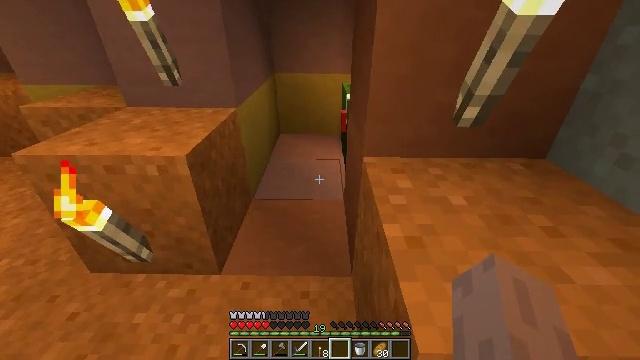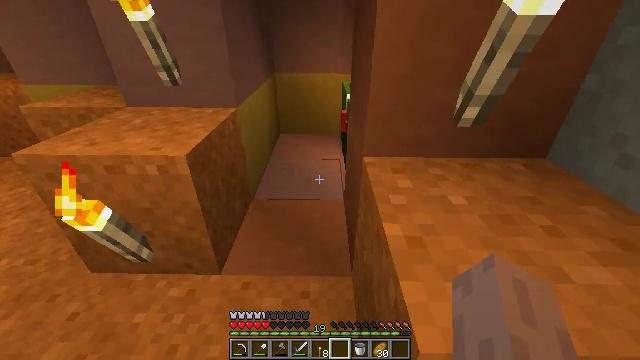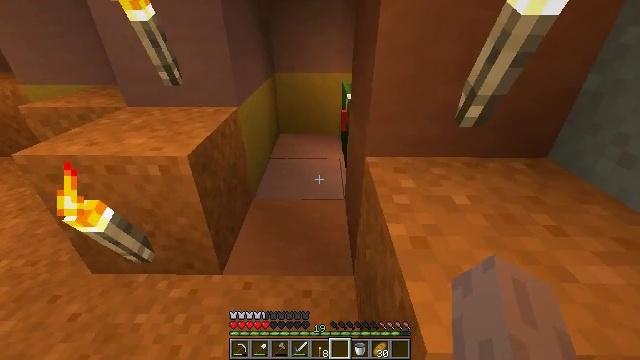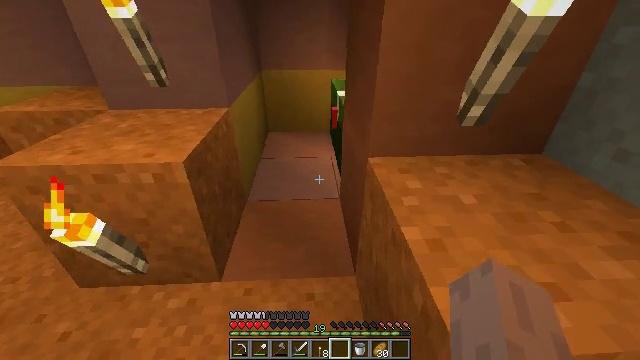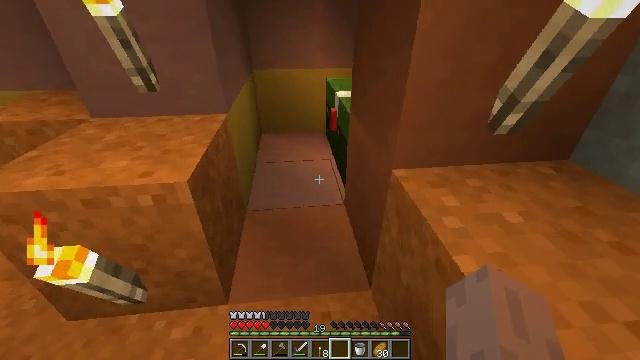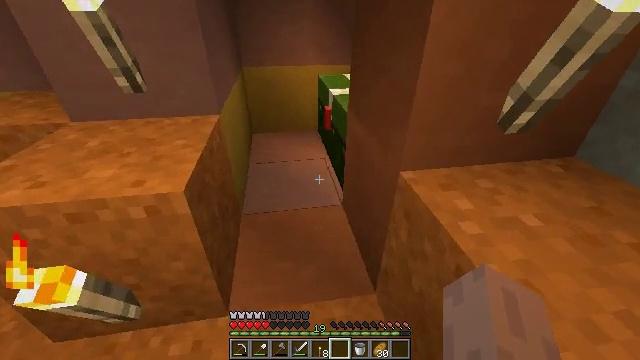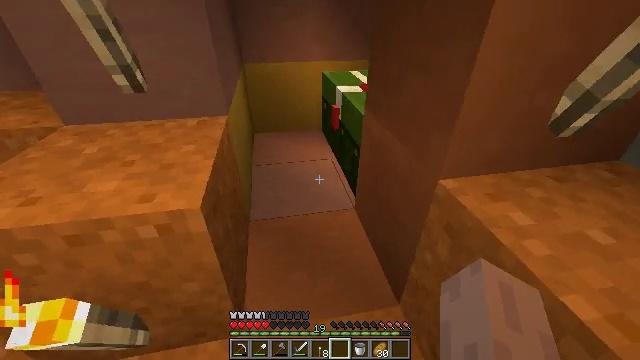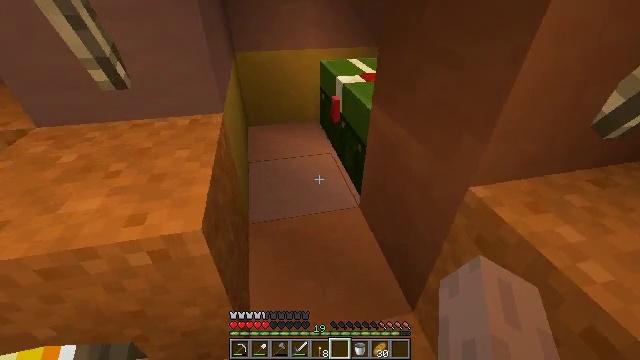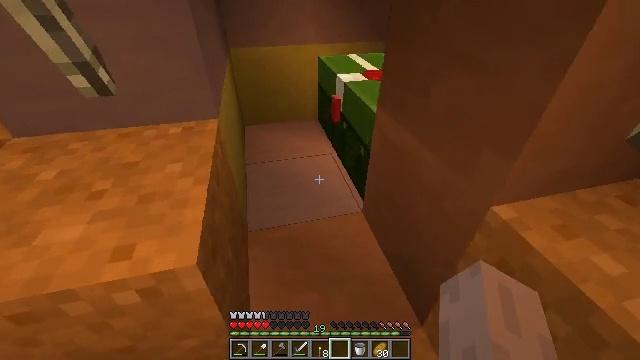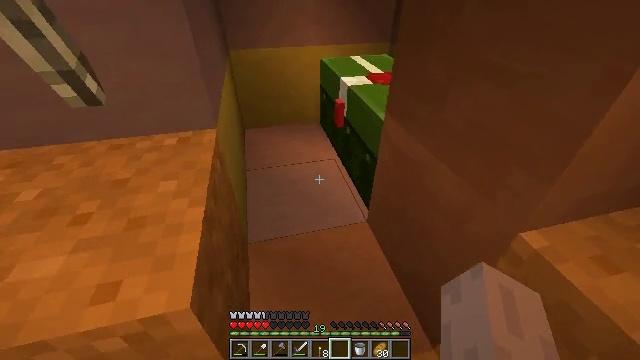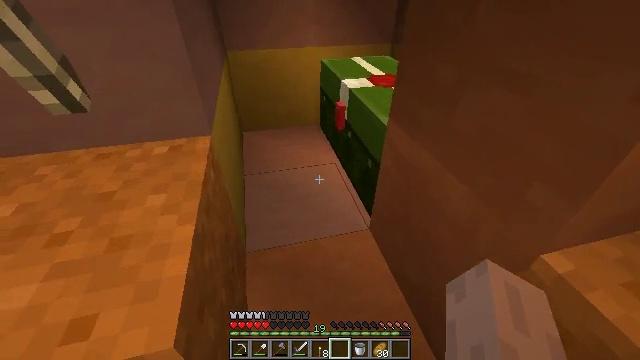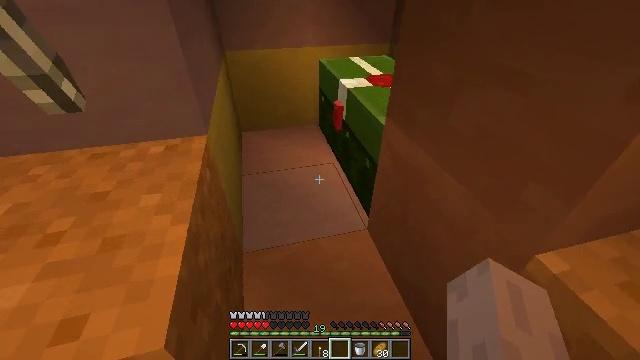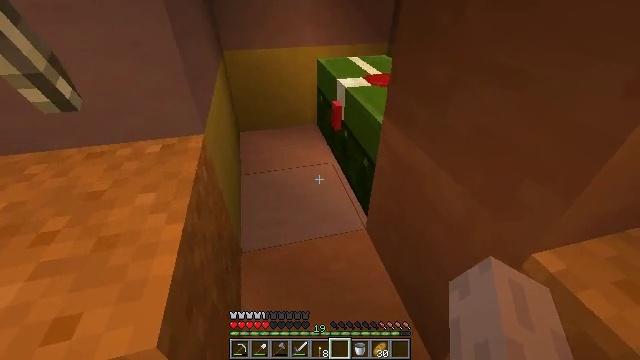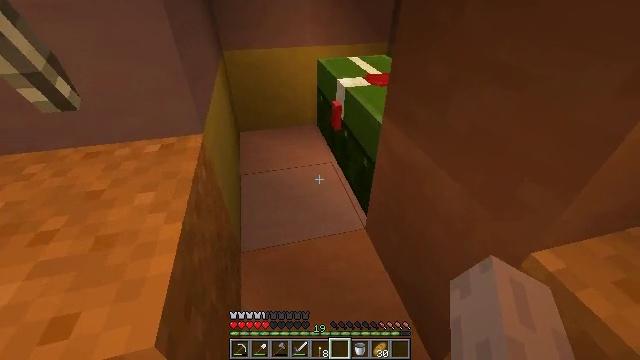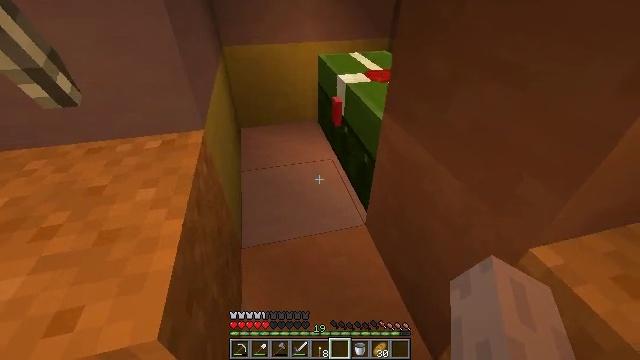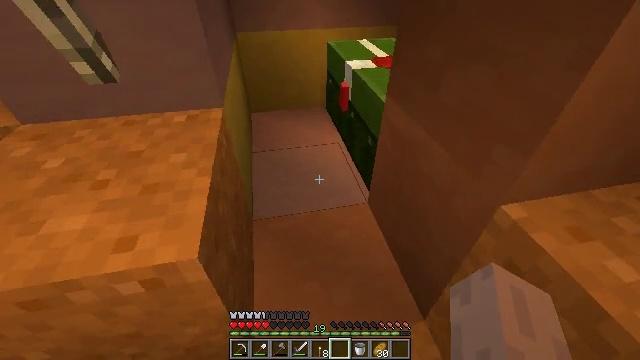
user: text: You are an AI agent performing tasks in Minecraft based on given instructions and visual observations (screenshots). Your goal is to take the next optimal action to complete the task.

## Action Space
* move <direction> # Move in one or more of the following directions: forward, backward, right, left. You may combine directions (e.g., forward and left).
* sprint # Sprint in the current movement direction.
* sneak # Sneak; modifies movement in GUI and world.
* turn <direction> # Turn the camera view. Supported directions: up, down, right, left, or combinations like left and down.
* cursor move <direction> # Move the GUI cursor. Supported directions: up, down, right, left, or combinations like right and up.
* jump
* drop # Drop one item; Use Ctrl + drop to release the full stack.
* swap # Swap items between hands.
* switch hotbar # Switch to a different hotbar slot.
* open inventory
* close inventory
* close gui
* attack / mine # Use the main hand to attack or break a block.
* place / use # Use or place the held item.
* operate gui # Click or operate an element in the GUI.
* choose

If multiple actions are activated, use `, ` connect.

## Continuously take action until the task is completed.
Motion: motion action
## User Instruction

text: Remove red sand to use for crafting or building.
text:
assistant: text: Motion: move forward
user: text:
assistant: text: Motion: move forward and move left
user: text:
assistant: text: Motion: move forward and move left, turn right
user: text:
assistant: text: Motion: move forward and move left, turn right
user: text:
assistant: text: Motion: move forward and move left, turn right
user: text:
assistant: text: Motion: move forward and move left, turn right
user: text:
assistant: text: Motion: move forward, turn right and down
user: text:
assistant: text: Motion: move forward, turn down
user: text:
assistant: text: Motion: move forward
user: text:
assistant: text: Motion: move forward
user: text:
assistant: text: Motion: no_op
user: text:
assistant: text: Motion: no_op
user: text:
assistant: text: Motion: no_op
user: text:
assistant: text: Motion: move back
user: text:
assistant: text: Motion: move back, turn left and down
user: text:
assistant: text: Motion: move back, turn left and down
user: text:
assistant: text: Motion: move back, turn left and down
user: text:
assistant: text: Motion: move back
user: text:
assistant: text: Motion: move back
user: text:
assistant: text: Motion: move back
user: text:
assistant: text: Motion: move back
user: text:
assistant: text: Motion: move back, turn left
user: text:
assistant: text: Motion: move back, turn left
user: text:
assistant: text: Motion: move back, turn left and up
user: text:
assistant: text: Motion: turn left and up
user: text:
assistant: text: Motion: turn left and up
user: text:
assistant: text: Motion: turn left and up
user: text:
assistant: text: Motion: turn left and up
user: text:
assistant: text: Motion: turn left and up
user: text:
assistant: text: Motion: move forward, turn left and up